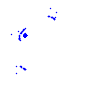
Particle: kaon